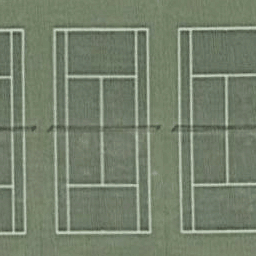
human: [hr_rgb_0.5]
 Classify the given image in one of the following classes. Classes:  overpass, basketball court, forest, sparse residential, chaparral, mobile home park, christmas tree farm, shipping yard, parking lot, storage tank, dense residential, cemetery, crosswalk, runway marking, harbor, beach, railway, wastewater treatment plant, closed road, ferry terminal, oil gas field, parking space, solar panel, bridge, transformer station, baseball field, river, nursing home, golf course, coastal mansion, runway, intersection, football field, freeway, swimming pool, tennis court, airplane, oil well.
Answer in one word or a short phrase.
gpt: tennis court